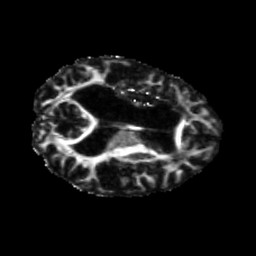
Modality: FA
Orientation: axial
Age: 53
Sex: female
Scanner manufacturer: siemens
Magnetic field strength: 3 T
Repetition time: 5.25 s
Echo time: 0.08 s